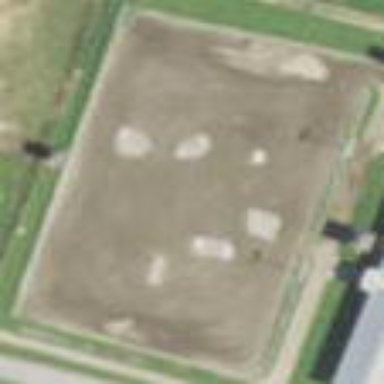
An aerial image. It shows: Equestrian pitch for leisure land sports.